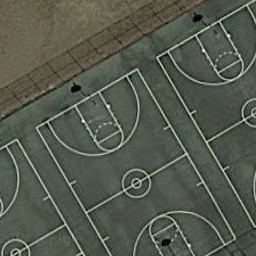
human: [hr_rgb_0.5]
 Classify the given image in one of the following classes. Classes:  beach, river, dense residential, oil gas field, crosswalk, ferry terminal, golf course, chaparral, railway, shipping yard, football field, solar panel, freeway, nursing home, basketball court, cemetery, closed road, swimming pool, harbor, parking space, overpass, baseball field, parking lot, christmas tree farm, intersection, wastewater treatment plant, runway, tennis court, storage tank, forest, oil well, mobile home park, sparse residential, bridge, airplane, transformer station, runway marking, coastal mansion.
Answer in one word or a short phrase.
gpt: basketball court